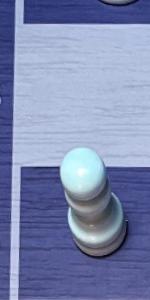
Label: Pawn_White